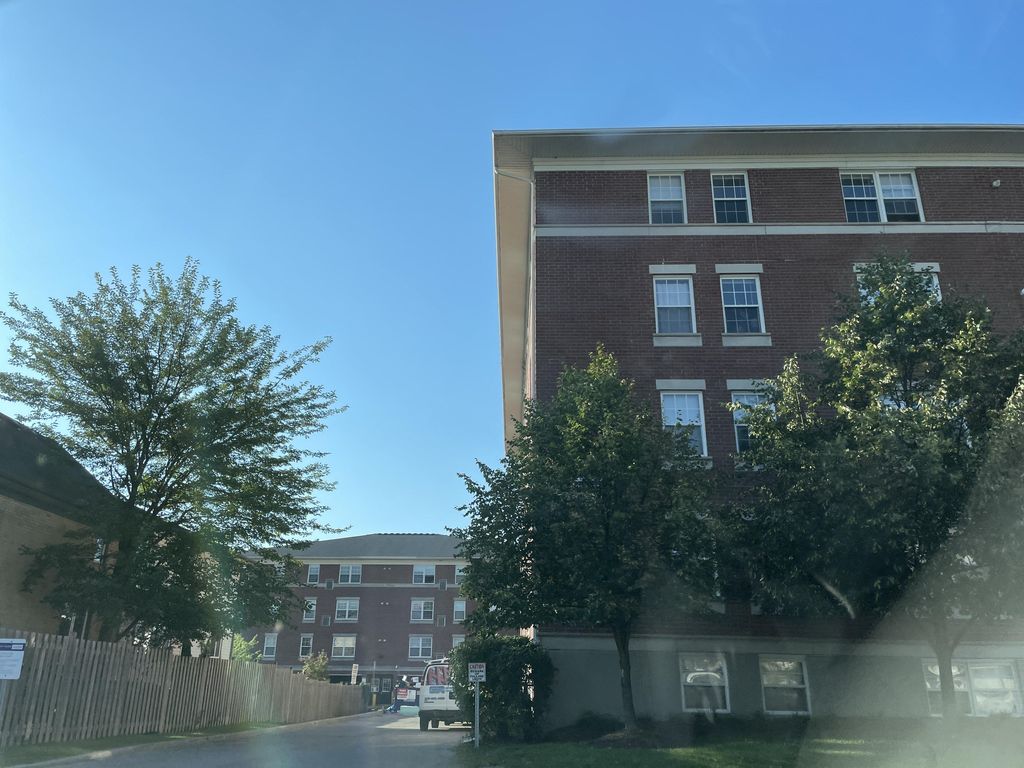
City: kitchener-waterloo